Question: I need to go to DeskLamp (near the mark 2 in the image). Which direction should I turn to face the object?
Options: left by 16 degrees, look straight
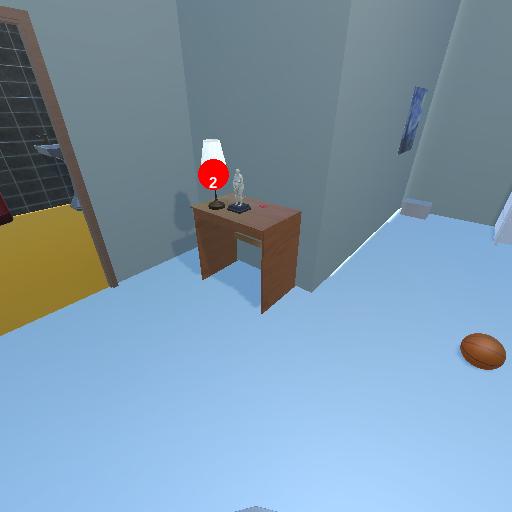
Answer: left by 16 degrees